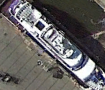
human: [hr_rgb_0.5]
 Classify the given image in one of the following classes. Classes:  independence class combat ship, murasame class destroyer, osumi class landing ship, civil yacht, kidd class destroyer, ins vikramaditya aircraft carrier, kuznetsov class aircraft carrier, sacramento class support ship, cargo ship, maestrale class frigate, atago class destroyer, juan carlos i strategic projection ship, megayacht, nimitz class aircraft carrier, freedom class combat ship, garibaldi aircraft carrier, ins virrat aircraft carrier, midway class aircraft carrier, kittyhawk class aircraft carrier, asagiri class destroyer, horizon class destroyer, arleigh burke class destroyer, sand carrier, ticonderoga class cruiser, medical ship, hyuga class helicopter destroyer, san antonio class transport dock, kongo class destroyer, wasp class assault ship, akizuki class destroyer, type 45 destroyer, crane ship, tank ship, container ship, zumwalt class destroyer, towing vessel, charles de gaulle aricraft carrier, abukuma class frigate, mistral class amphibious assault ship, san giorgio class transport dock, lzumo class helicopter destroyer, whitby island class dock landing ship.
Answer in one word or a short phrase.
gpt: Megayacht